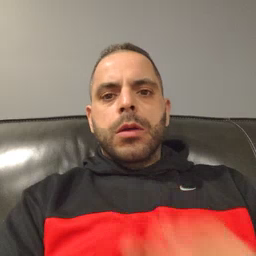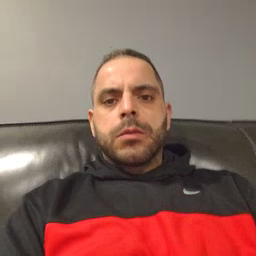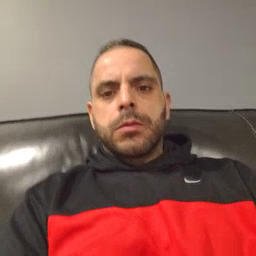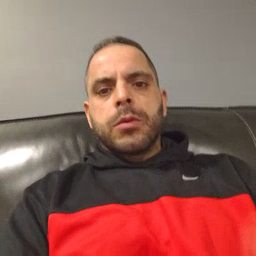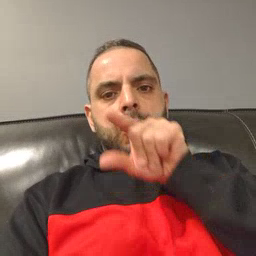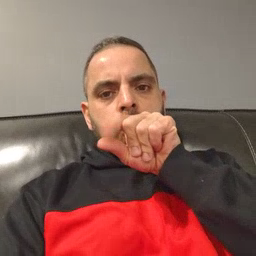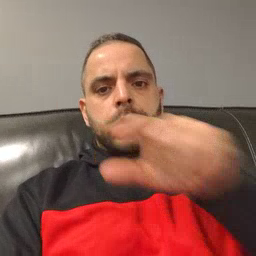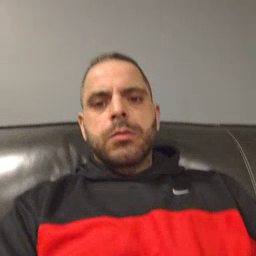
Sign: goose